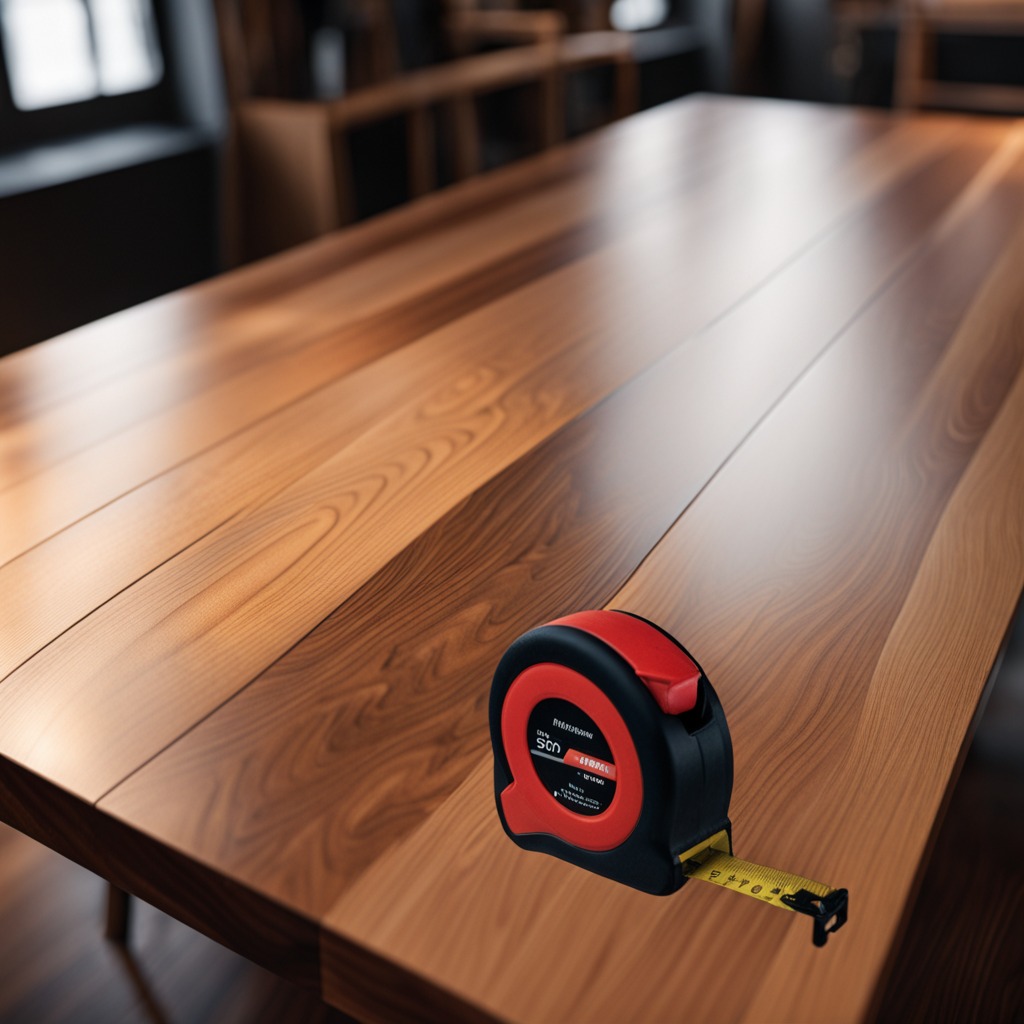
A measuring tape is lying on the wooden table.